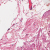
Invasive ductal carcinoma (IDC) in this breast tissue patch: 0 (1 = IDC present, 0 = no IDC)